Interaction volume radius: 10 \u00c5
Interaction volume height: 25 \u00c5
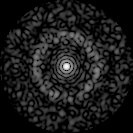
Disorder parameter: 0.8527